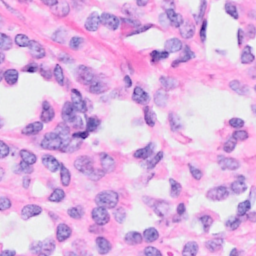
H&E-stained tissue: Breast